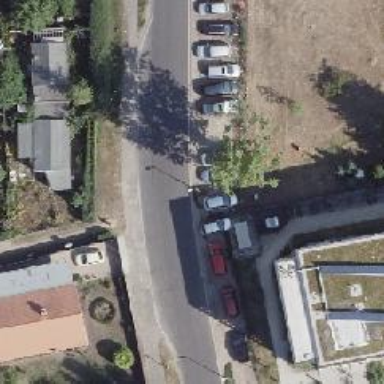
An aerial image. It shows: There is parking obstacle present in the area.